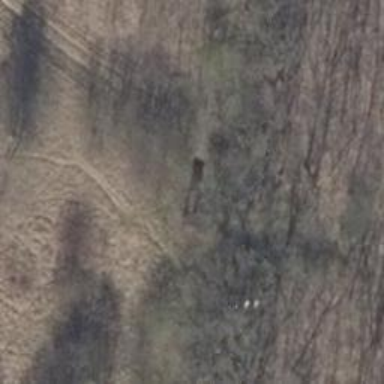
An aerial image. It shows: Hunting stand.